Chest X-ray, PA view. Patient: 42 years old, sex F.
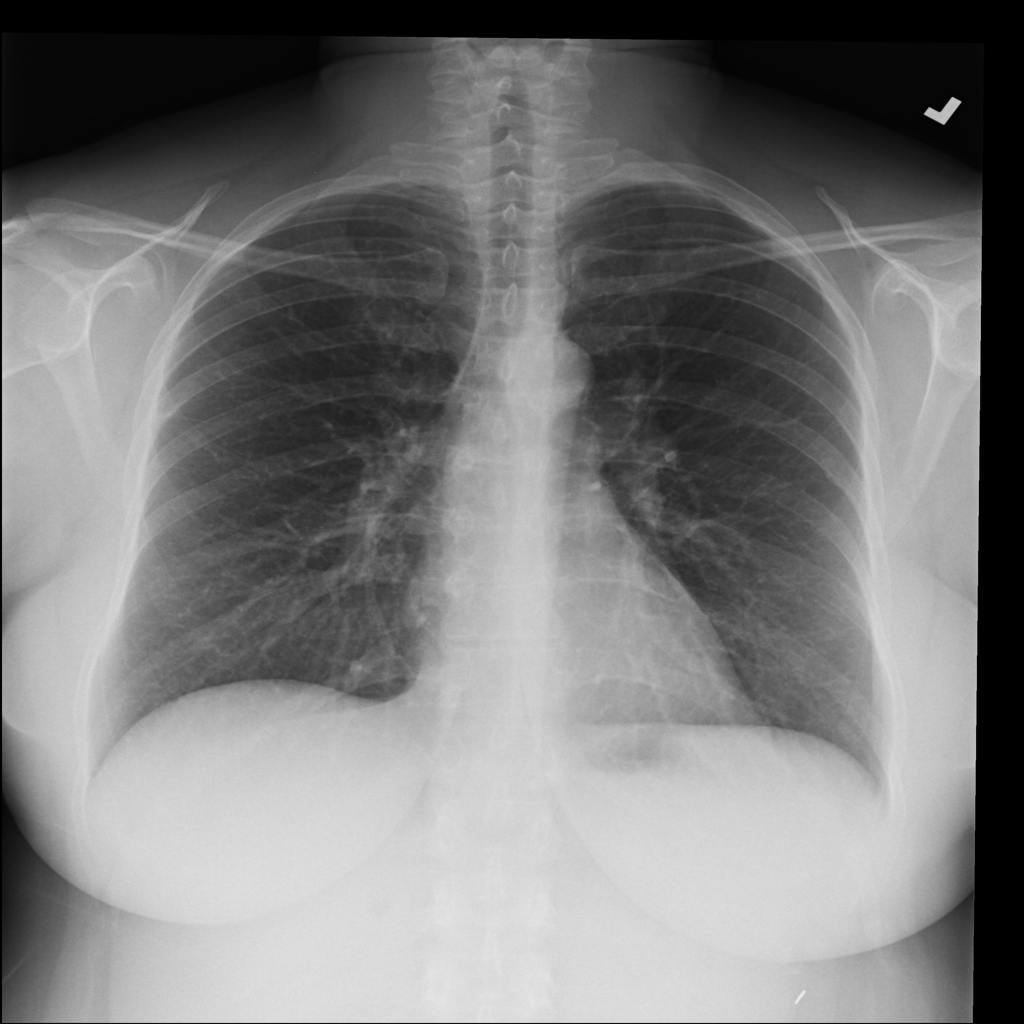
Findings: No Finding